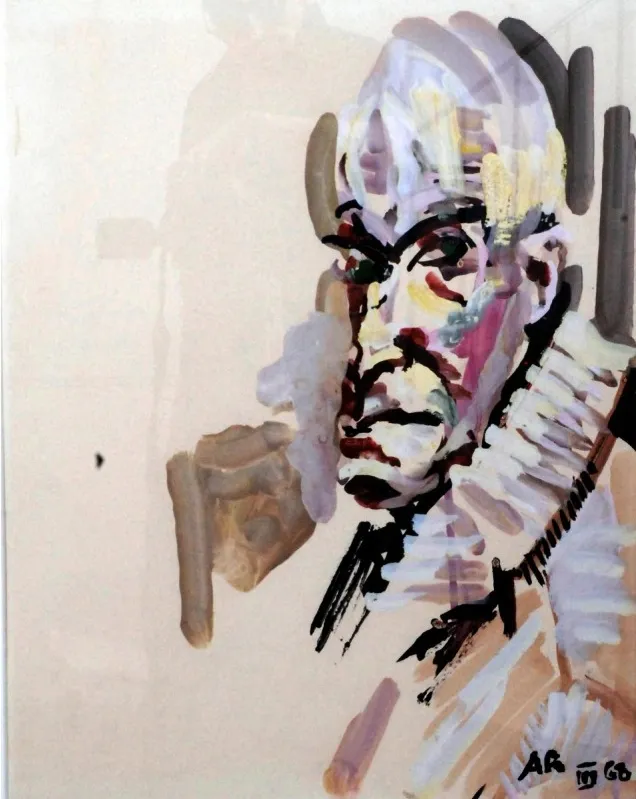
Anton Raderscheidt: self-portrait 1 (post-stroke).
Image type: radiology (ct)